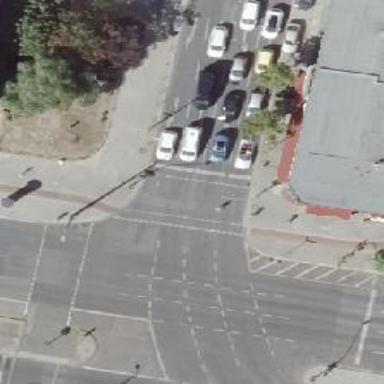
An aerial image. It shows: Road with traffic signals.